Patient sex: M
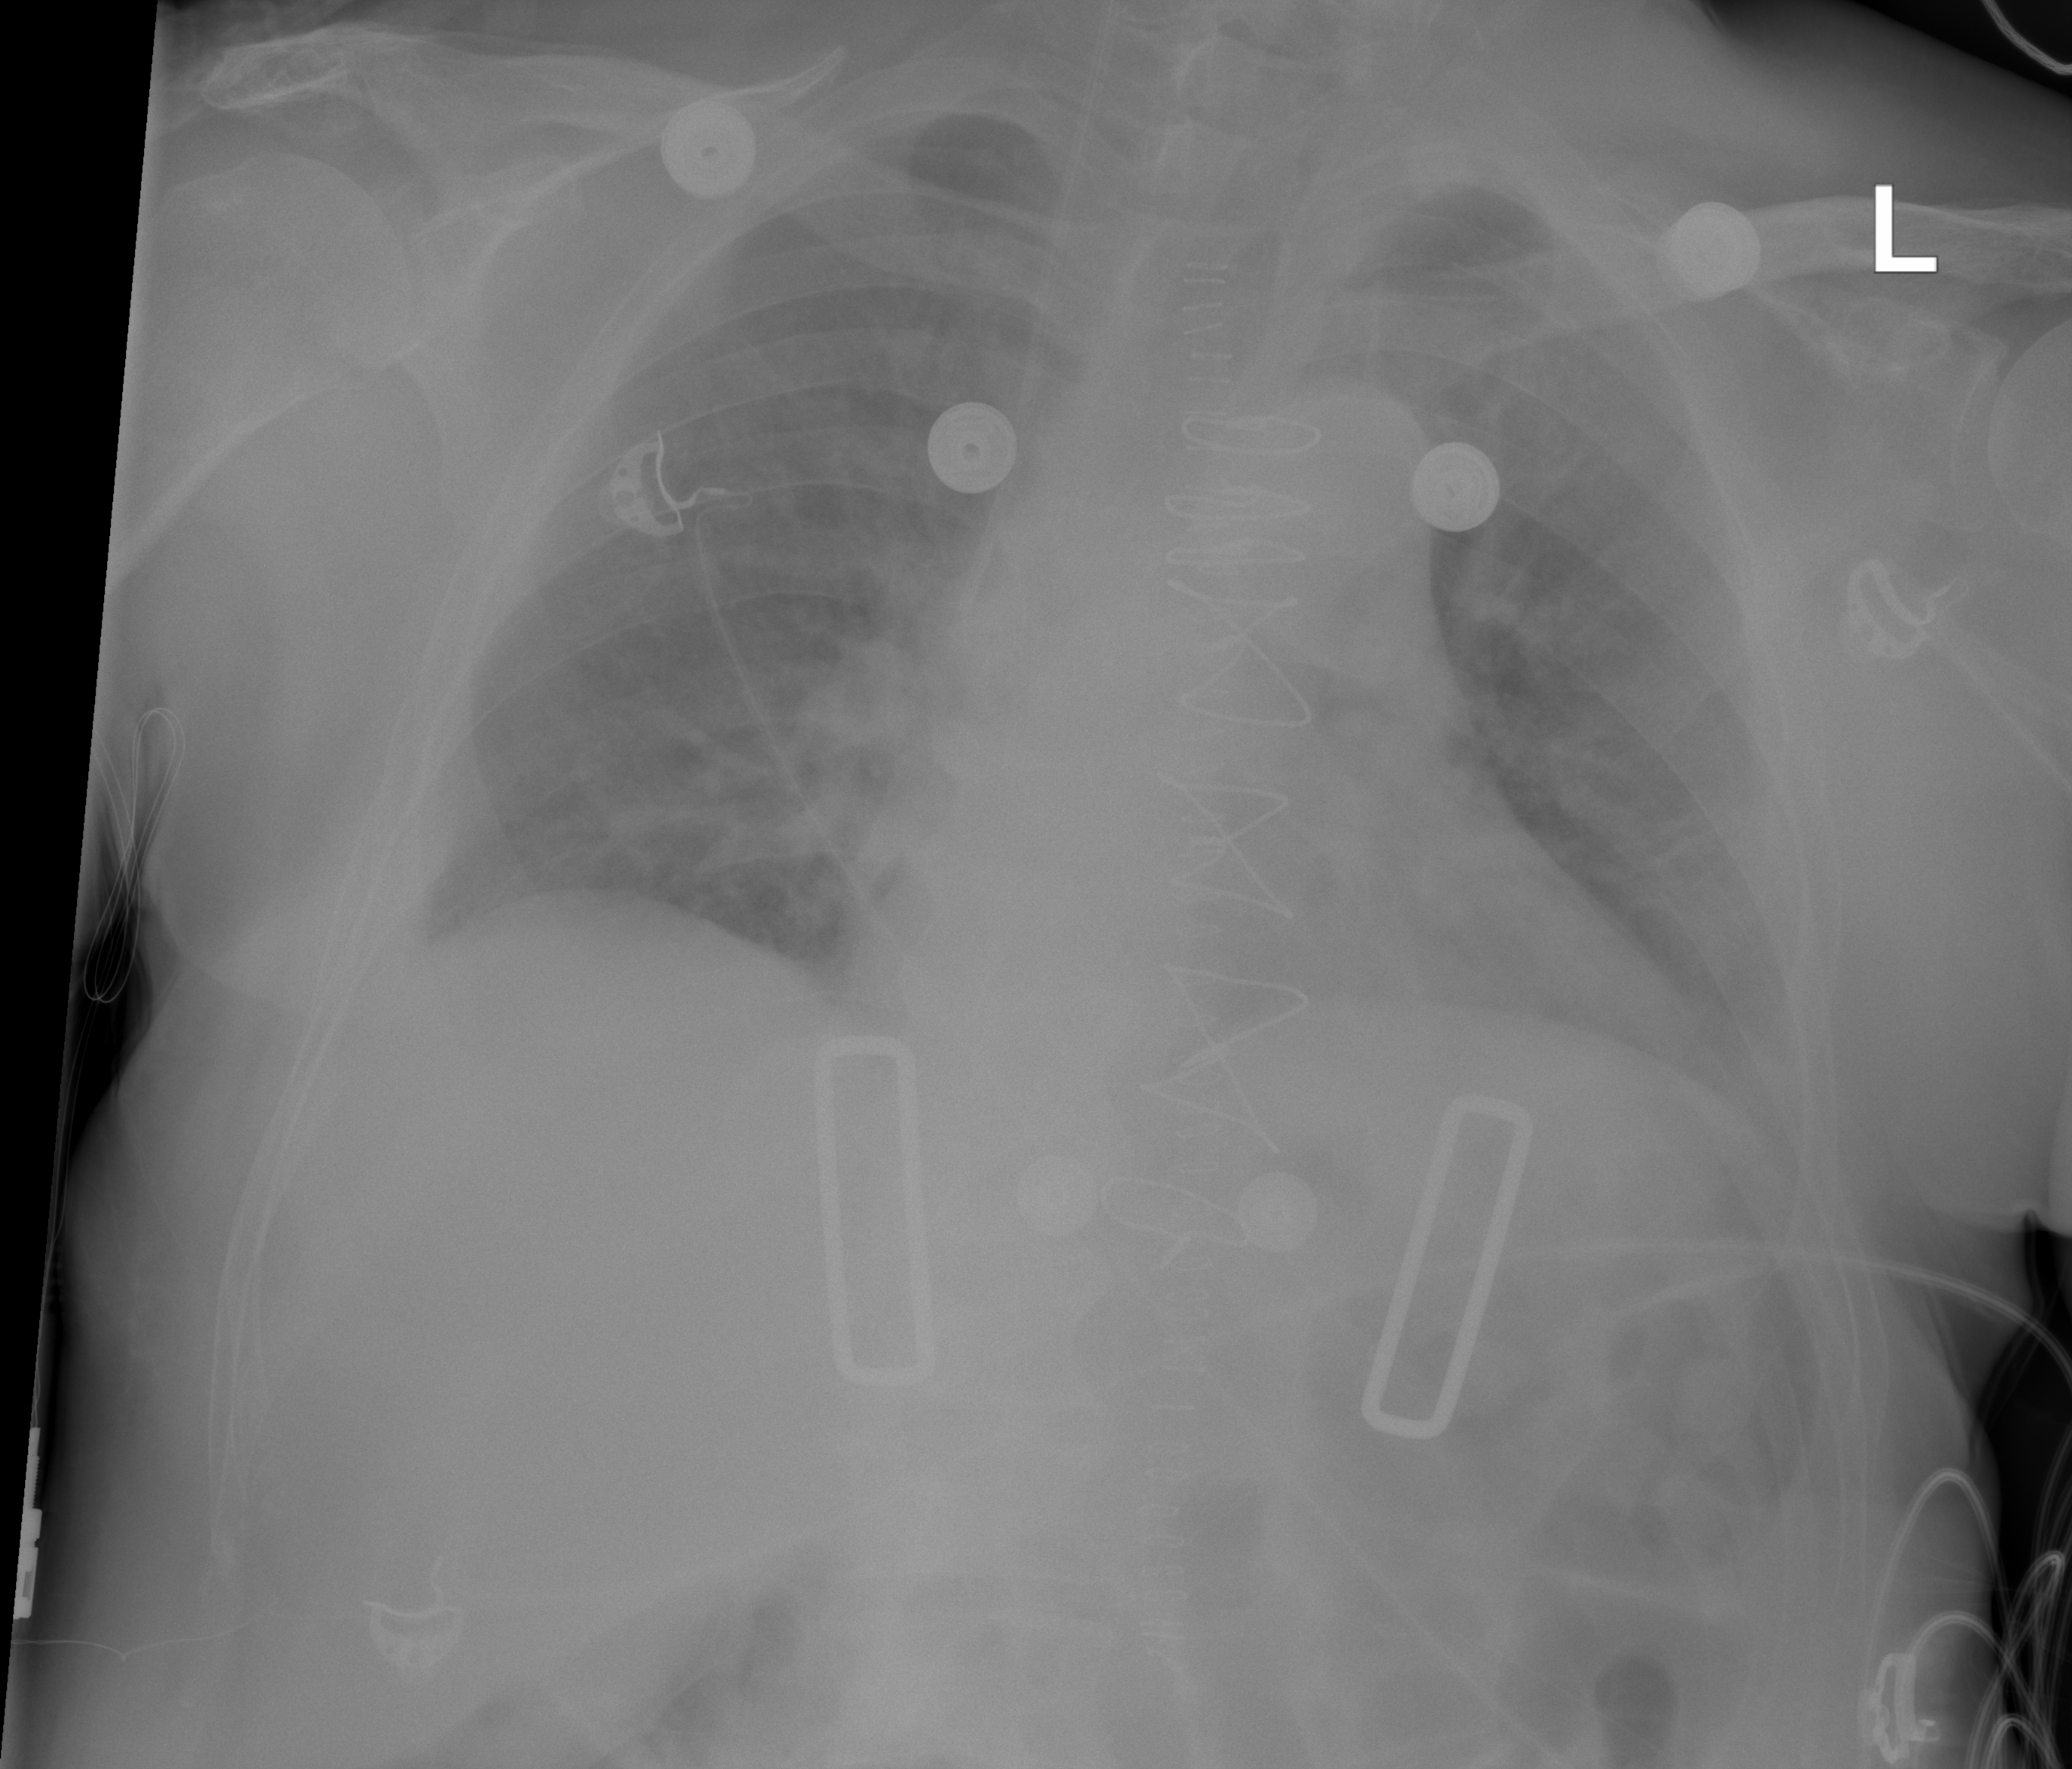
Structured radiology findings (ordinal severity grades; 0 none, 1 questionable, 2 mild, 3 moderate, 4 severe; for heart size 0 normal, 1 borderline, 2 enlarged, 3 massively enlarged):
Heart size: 1
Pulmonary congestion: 2
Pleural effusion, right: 2
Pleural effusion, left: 1
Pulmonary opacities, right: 2
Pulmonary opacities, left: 2
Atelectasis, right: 2
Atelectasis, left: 2